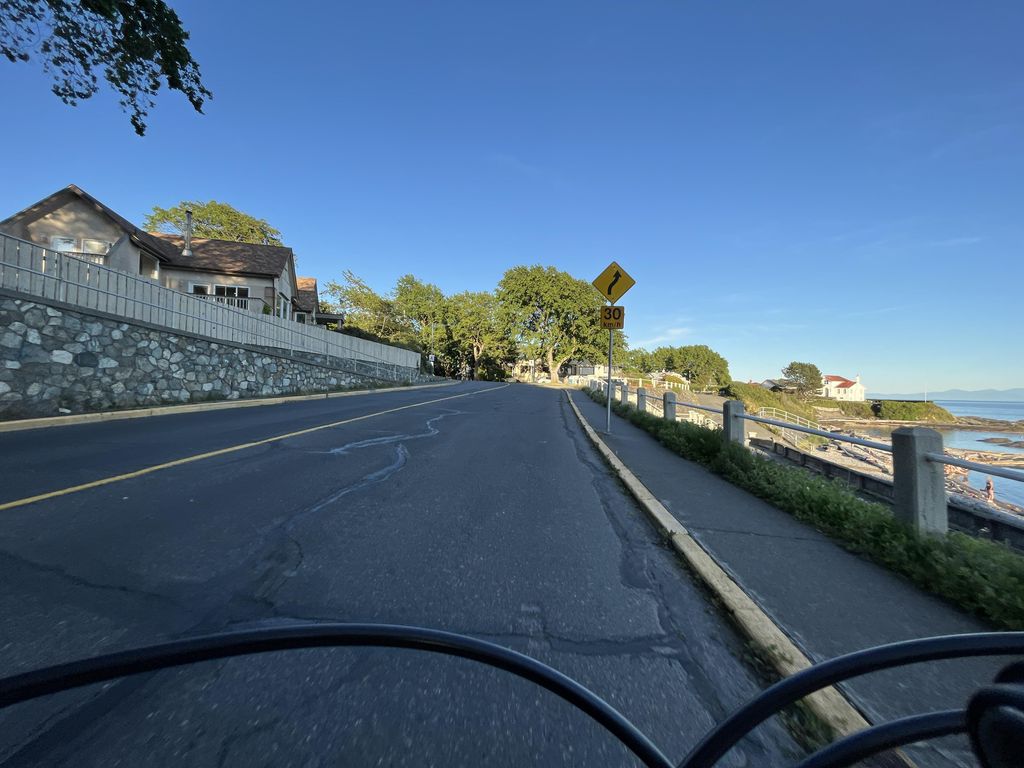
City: victoria